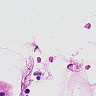
Metastatic tissue present: no